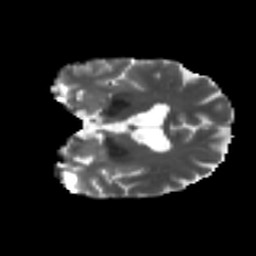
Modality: T2w
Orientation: coronal
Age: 63
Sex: male
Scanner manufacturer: ge
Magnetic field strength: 3 T
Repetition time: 7.8 s
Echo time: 0.0611 s